Question: I use Ionic Framework and I would insert two buttons in the navigation bar only this page.
'''
<ion-view title="{{title}}">
<ion-nav-buttons side="right">
<a style="color: white;" class="button button-icon icon ion-folder"
ng-click="clickCreaElencoSpese()" ng-href="#/creaNotaSpese"></a>
</ion-nav-buttons>
'''
I would like to get to get two icons in the image below close as two different functions.
How can I?

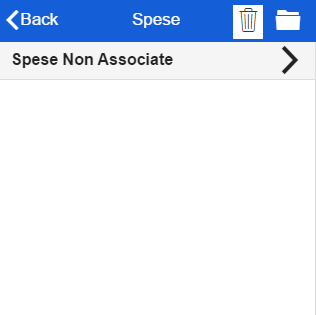
Answer: Just add another button.
'''
<ion-nav-buttons side="right">
<a style="color: white;" class="button button-icon icon ion-trash-a"></a>
<a style="color: white;" class="button button-icon icon ion-folder" ng-click="clickCreaElencoSpese()" ng-href="#/creaNotaSpese"></a>
</ion-nav-buttons>
'''